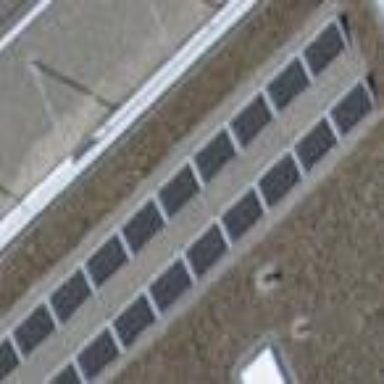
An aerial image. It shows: Solar power generator.